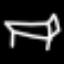
Label: bed